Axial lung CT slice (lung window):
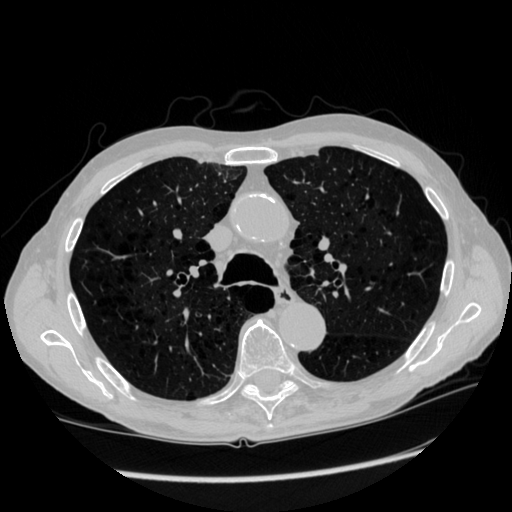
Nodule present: no